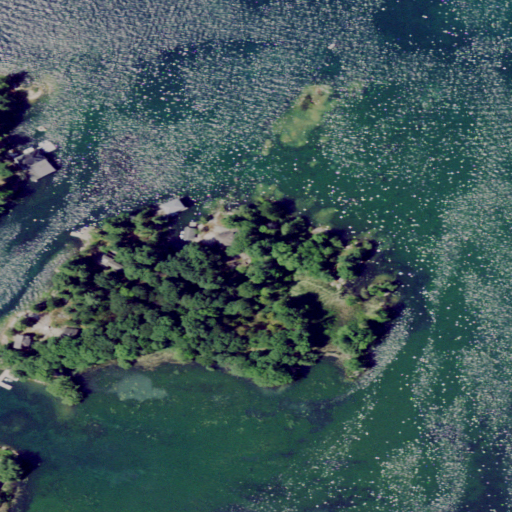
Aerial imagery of island in New York named Brush Island containing open water, deciduous forest, herbaceous wetlands, open development, mixed forest, medium intensity development, and grassland